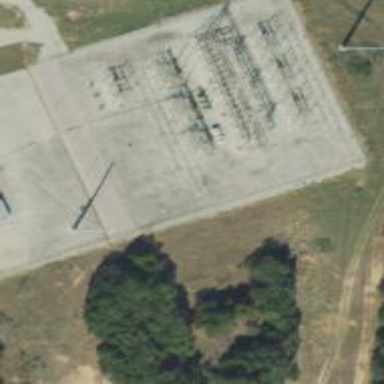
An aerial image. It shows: Switch for power supply.